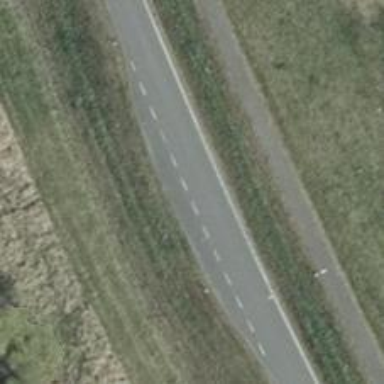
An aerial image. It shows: Passing place on the road.